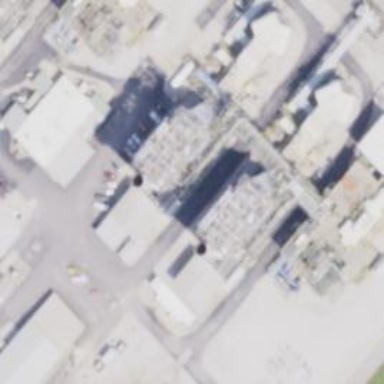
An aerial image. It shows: Gas-powered generator.